Question: I have this problem:
The standard command that I use to put an icon is:
'''
<a href="" class="icon fa-file-code-o"></a>
'''
But this code just have space for 1 link (I did not found other examples), but I need to redirect for multiple chooses. I.e. What I want to know is if it is possible to create a ''menu" from an icon, something like that:
When I click on the icon they show all the options for the person, like an standard menu

If is relevant, the icons are on one table.
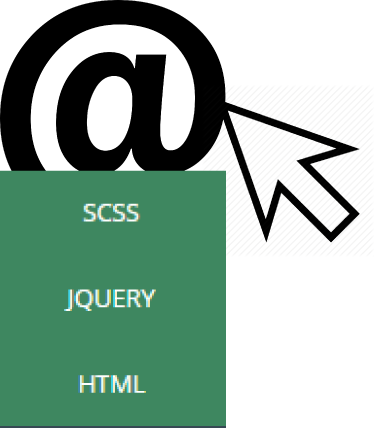
Answer: Yes, it involves more HTML for the menu, CSS to show 2 states: hidden and showing, and JavaScript for the click event handling.
>
I'm going to assume that is true considering your grasp of English. Before you say it , you must post the code that you are working with: HTML, CSS, and JavaScript/jQuery. Please keep it to a minimum and we'll request more or less as your question progresses.
## Demo
'''
document.querySelector('.fa').onclick = openClose;
function openClose(e) {
if (e.target.tagName === "A") {
e.target.classList.toggle('on');
} else {
return false;
}
}
'''
'''
.menu {
margin: 0;
padding:0;
list-style: none;
max-height: 0;
position: relative;
overflow: hidden;
transition: .5s ease;
background: rgba(0,0,0,0.7);
width: fit-content;
}
.on + .menu {
max-height: 500px;
position: absolute;
transition: .5s ease;
}
.menu a {
color:#FC3;
text-decoration:none
}
.menu li {
padding: 5px;
}
'''
'''
<link rel="stylesheet" href="https://cdnjs.cloudflare.com/ajax/libs/font-awesome/4.7.0/css/font-awesome.min.css" />
<a href="#/" class="fa fa-file-code-o fa-3x"></a>
<ul class='menu'>
<li><a href='https://stackoverflow.com/questions/tagged/html'>HTML</a></li>
<li><a href='https://stackoverflow.com/questions/tagged/css'>CSS</a></li>
<li><a href='https://stackoverflow.com/questions/tagged/javascript'>JavaScript</a></li>
</ul>
'''